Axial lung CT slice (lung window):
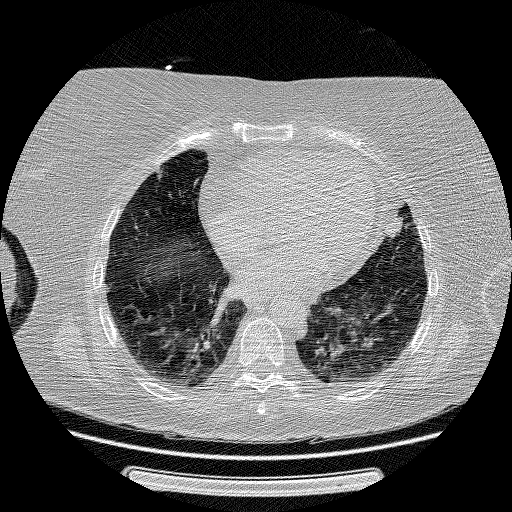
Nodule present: yes
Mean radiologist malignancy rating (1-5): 3